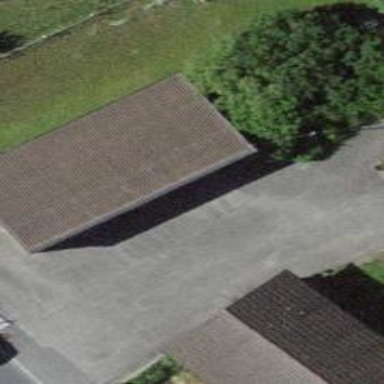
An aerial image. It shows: Garage.